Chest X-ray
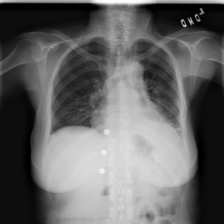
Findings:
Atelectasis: negative
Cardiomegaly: negative
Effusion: negative
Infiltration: negative
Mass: negative
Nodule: negative
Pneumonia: negative
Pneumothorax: negative
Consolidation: negative
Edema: negative
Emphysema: negative
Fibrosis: negative
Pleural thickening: negative
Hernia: negative